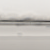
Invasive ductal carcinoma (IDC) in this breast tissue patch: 0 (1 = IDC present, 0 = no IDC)